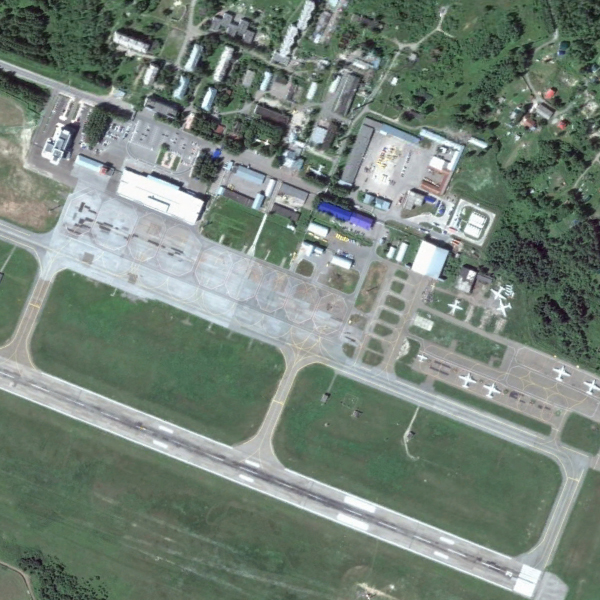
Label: Airport